Question: I got a question is using UISlider to control a image animation
And this image has invisible slider to cover on it ...
It looks like this

My question is ... how to adjust image angle ,when I change my slide value ???
So that's I can let the image animation from left pic to right pic ???
Thanks
Webber
upload the sample code <URL>
Hope someone can help me to figure out this problem
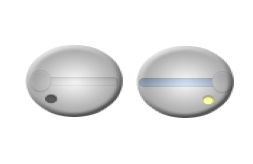
Answer: Do you want to rotate the image? Then use:
'''
imageView.transform = GAffineTransformRotate(imageView.transform,RADIANS(degreesToRotate));
'''